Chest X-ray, PA view. Patient: 47 years old, sex F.
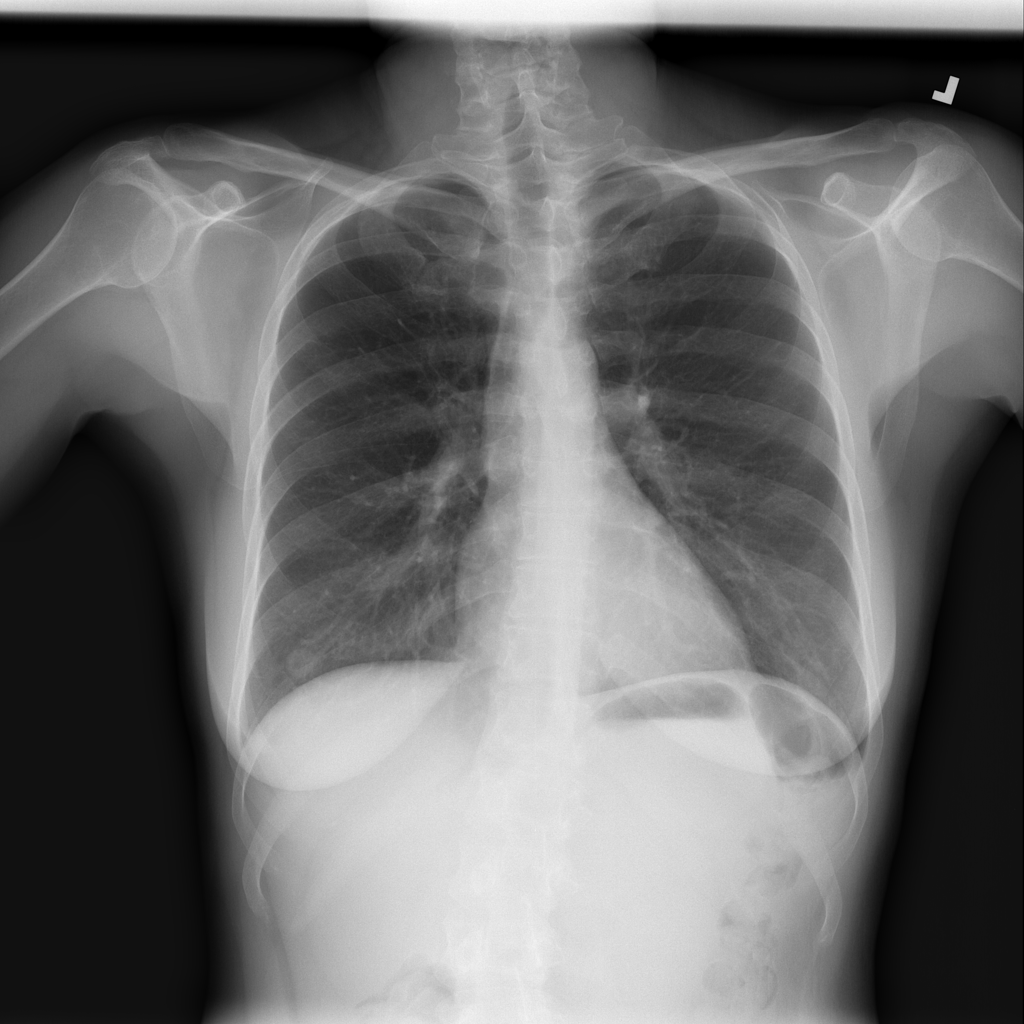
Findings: Pneumonia